Field crop: tomato
Growth stage: 2
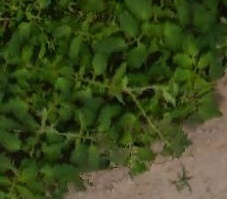
Species: tomato